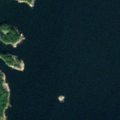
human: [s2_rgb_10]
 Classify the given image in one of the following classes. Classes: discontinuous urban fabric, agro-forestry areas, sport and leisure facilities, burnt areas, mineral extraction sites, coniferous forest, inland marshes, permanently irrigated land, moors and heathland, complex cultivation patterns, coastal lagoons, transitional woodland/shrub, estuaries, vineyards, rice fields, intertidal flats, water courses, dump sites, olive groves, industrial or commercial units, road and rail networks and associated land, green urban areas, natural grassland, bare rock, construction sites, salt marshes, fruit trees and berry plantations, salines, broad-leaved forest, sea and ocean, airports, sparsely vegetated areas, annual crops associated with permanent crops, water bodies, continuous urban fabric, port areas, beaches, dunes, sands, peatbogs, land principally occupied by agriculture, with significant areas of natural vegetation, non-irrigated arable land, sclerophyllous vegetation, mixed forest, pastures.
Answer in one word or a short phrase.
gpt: mixed forest, sea and ocean